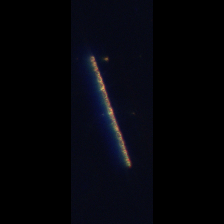
Taxon: Chaetoceros
Group: Diatoms